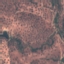
Land use / land cover: HerbaceousVegetation